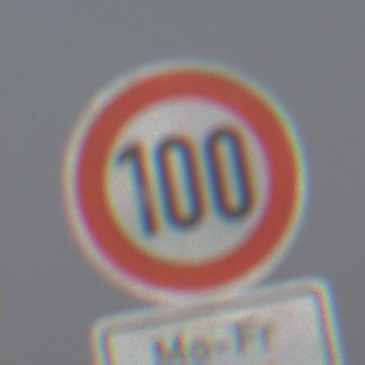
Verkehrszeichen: Geschwindigkeit100
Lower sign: ZeitangabenMitBeschraenkungAufWochentage2
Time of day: MorningAfternoon
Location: Outdoor (Nature)
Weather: PartlyCloudy
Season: NotSpecified
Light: Natural